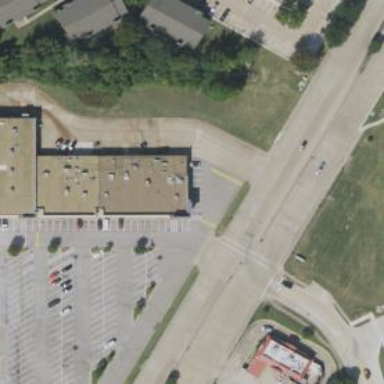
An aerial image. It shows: Secondary road with separate sidewalk.